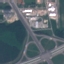
Label: Highway